Field crop: tomato
Growth stage: 2
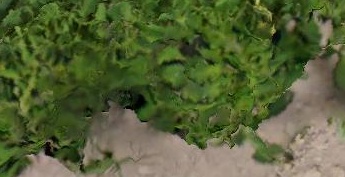
Species: tomato